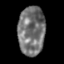
Tissue: skin
Cell type: Epithelial cells
Senescence score: 0.2872
Nuclear area (px): 1285
Mean DAPI intensity: 116.163